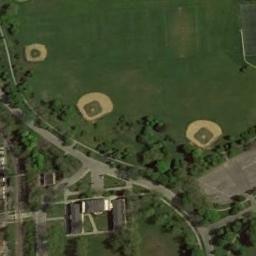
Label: baseball_diamond